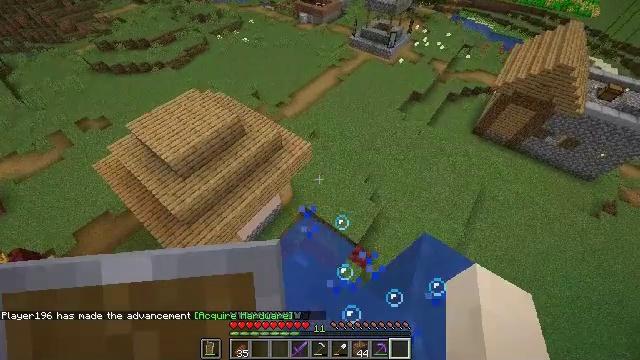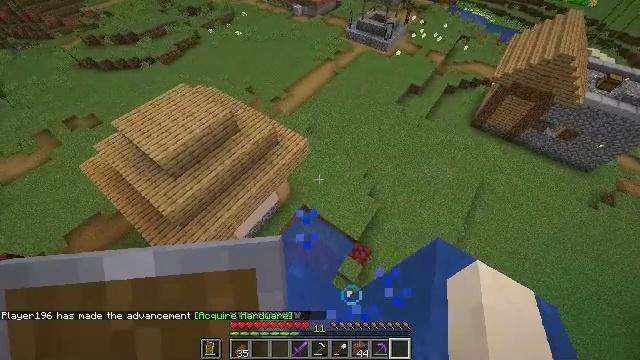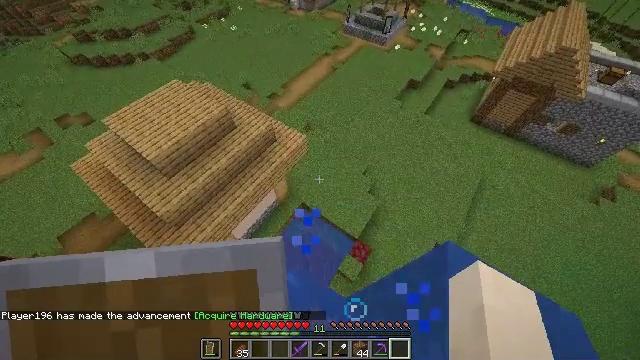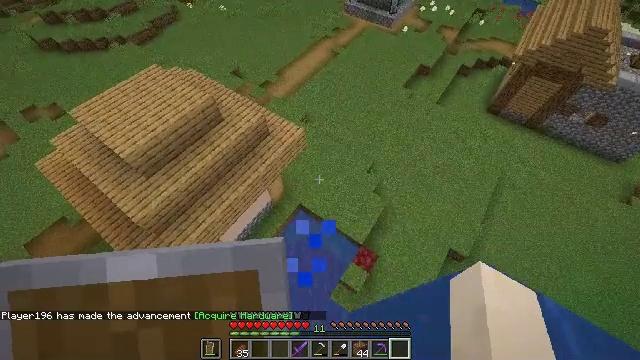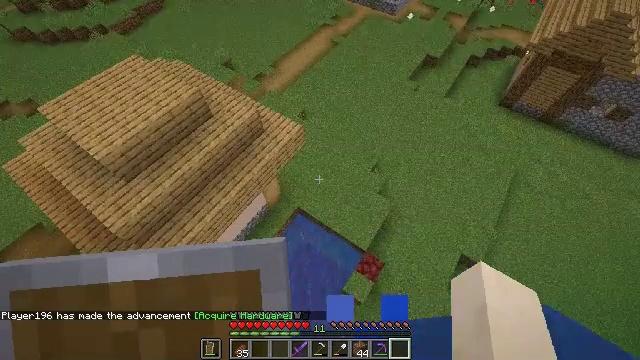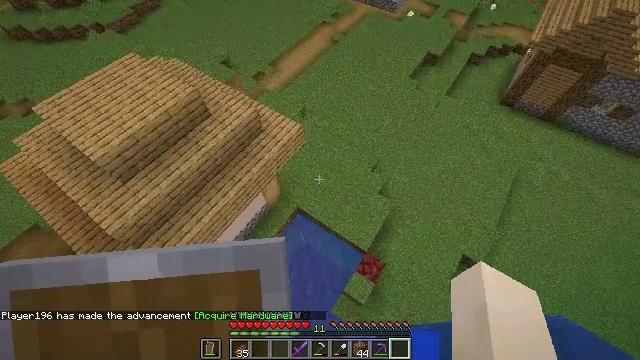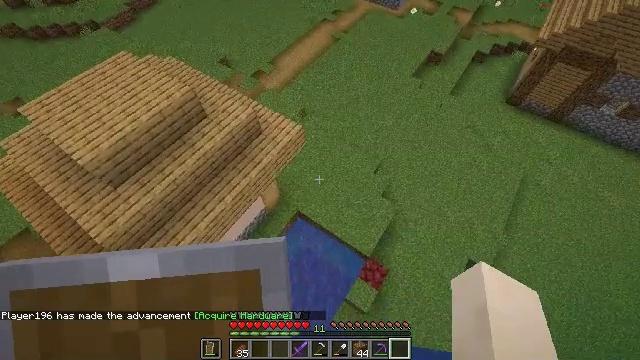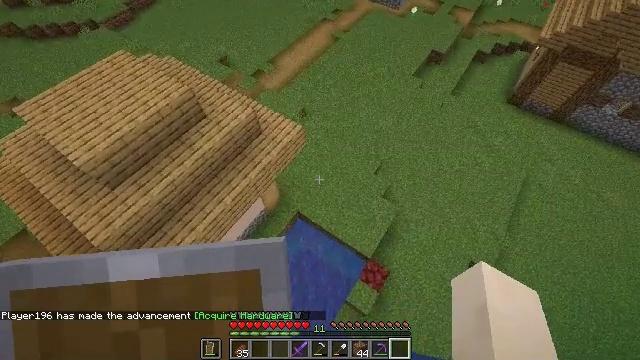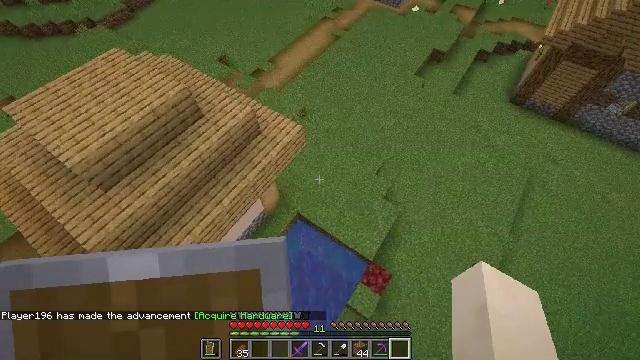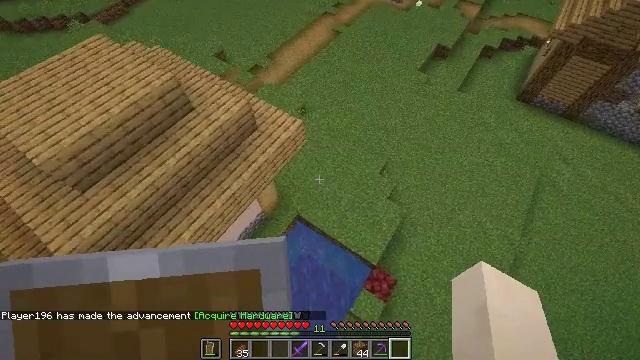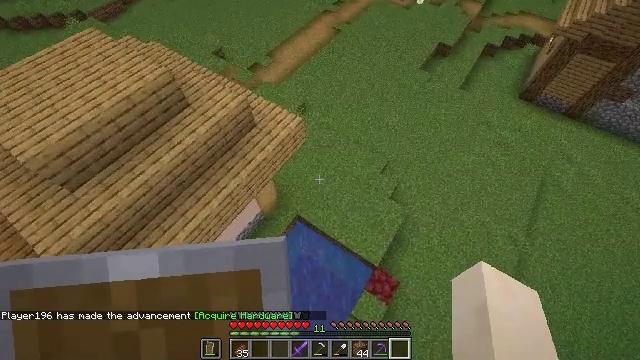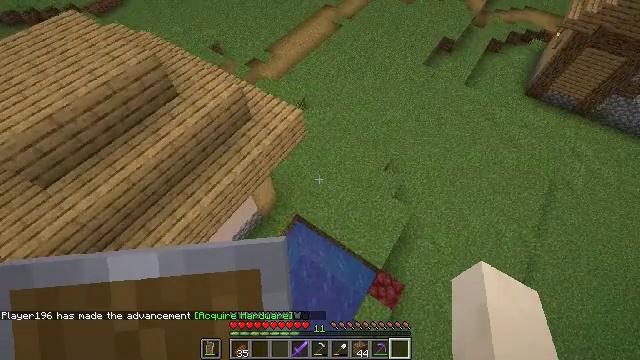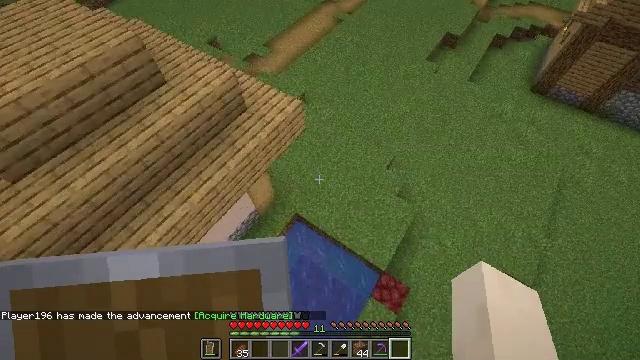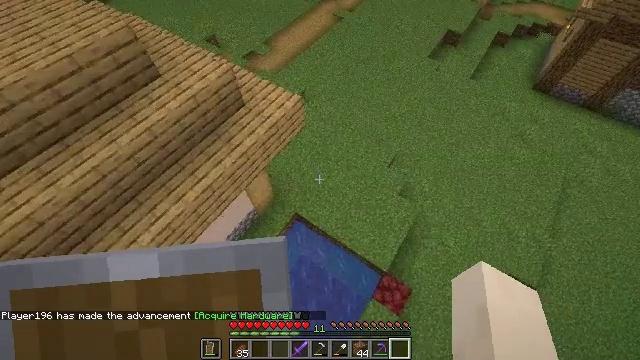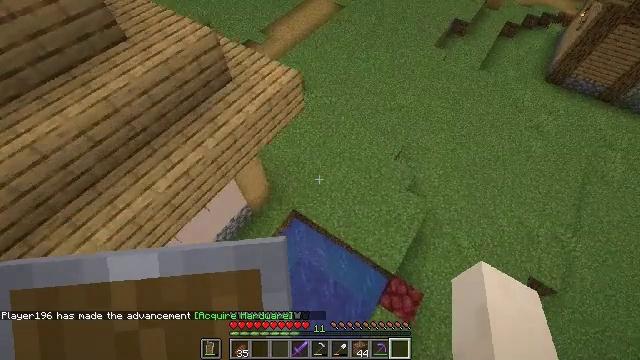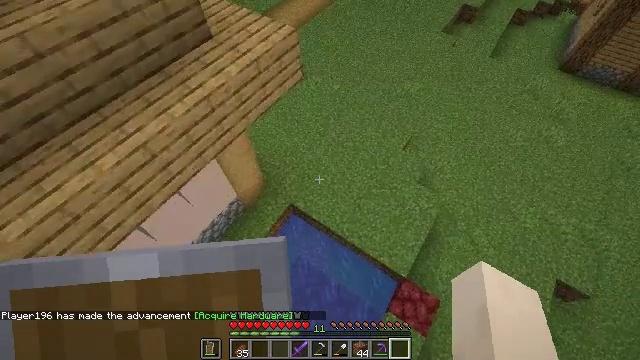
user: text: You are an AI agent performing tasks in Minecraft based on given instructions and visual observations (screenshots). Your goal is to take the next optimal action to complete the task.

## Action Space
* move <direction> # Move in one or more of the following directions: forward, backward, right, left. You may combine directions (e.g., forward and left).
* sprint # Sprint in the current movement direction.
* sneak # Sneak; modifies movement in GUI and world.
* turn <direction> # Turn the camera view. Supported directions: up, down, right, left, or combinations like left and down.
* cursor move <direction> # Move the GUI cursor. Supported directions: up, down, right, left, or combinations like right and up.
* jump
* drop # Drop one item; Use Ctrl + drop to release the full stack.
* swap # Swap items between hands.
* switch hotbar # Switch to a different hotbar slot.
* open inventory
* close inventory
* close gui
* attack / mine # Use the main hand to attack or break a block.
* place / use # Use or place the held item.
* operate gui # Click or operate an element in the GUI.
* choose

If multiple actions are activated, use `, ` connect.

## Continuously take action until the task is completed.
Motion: motion action
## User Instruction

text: Open the crafting table and make a hopper.
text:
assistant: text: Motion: move forward, turn right and down
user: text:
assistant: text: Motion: move forward
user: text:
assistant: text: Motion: move forward
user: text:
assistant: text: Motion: move forward
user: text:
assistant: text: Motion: move forward
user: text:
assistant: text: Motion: move forward
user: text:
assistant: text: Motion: move forward
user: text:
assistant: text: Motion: move forward
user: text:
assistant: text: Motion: move forward
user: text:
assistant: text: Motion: move forward
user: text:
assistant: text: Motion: move forward
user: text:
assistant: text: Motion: move forward
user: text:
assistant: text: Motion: move forward
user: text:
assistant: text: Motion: move forward
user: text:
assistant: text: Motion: move forward
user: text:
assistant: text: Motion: move forward and move left
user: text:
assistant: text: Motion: move forward and move left
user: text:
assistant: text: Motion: move forward and move left
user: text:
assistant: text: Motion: move forward and move left
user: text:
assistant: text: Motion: move forward
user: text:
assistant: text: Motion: move forward, turn right
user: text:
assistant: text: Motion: move forward, turn right and up
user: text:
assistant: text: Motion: move forward, turn right and up
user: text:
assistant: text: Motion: move forward, turn right and up
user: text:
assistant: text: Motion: move forward, turn right and up
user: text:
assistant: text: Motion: move forward, turn right and up, jump
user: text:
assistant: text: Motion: move forward, turn right and up, jump
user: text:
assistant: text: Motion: move forward, turn right and up, jump
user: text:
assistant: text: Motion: move forward, turn right and up, jump
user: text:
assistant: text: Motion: move forward, turn up, jump